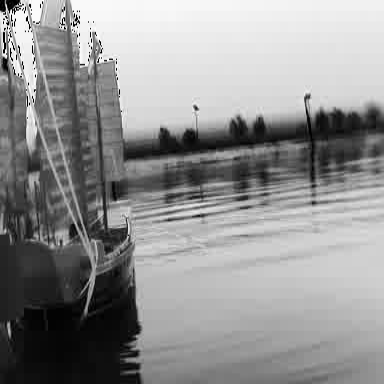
There is a sailboat in the infrared image.